Question: I have this code that prints out the histogram of the rolls of some dice. my problem is that i want to print the first histogram next to the second one currently my output looks like this  but i want to put the stars on the right side of the number of times rolled like: 2 : 3 times /// 3 : 1 times / and so on.
'''
public static void main(String[] args) {
// TODO code application logic here
System.out.print("Please enter how many times to roll the dice: ");
Scanner sc = new Scanner(System.in);
int n = sc.nextInt();
int [] rolls = new int[n];
Random r1 = new Random();
Random r2 = new Random();
int dice1;
int dice2;
int [] t = new int [13];
for (int roll=0; roll < rolls.length; roll++)
{
dice1 = r1.nextInt(6)+1;
dice2 = r2.nextInt(6)+1;
System.out.println(roll + " : I rolled a " + dice1 + " and a " + dice2);
int sum;
sum = dice1 + dice2;
if (sum == 2)
t[0]++;
if (sum == 3)
t[1]++;
if (sum == 4)
t[2]++;
if (sum == 5)
t[3]++;
if (sum == 6)
t[4]++;
if (sum == 7)
t[5]++;
if (sum == 8)
t[6]++;
if (sum == 9)
t[7]++;
if (sum == 10)
t[8]++;
if (sum == 11)
t[9]++;
if (sum == 12)
t[10]++;
}
System.out.println("Histogram of rolls:" );
String star ="*";
int [] h= {t[0], t[1],t[2], t[3],t[4], t[5], t[6], t[7],t[8], t[9],t[10]};
for (int i=0; i <h.length; i++)
{
for(int j = 0; j < h[i]; j++)
System.out.print( star);
System.out.println();
}
System.out.println("Histogram of rolls:" );
System.out.println( "2 : " + t[0] + " times");
System.out.println("3 : " + t[1] + " times");
System.out.println("4 : " + t[2] + " times");
System.out.println("5 : " + t[3] + " times");
System.out.println("6 : " + t[4] + " times");
System.out.println("7 : " + t[5] + " times");
System.out.println("8 : " + t[6] + " times");
System.out.println("9 : " + t[7] + " times");
System.out.println("10 : " + t[8] + " times");
System.out.println("11 : " + t[9] + " times");
System.out.println("12 : " + t[10] + " times");
}
'''
}
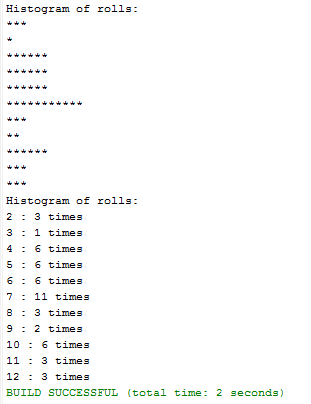
Answer: Change the last part of your code to:
'''
...
System.out.println("Histogram of rolls:" );
String star ="*";
// No point in using "int [] h"
for (int i=0; i < t.length; i++) {
// Placing the logic for printing the text inside the loop
// is how you use arrays
System.out.print( (i+2) + " : " + t[0] + " times");
for(int j = 0; j < t[i]; j++) {
System.out.print(star);
}
System.out.println();
}
}
'''
More importantly, you may be missing a key advantage of using arrays: you should use loops whenever with arrays whenever possible instead of hardcoding sequential logic. For instance, that big cluster of if statements:
'''
if (sum == 2)
t[0]++;
if (sum == 3)
t[1]++;
if (sum == 4)
t[2]++;
if (sum == 5)
t[3]++;
if (sum == 6)
t[4]++;
if (sum == 7)
t[5]++;
if (sum == 8)
t[6]++;
if (sum == 9)
t[7]++;
if (sum == 10)
t[8]++;
if (sum == 11)
t[9]++;
if (sum == 12)
t[10]++;
'''
can be simply reduced to:
'''
t[sum-2]++;
'''